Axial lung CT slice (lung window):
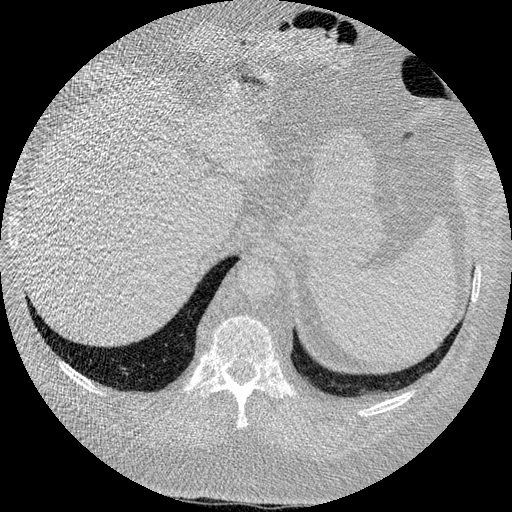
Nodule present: no